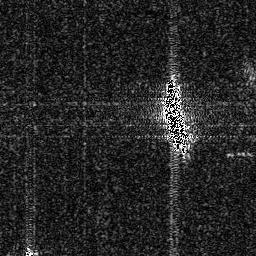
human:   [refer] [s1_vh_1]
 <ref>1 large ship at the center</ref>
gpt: <box>[[62, 29, 73, 57, 0]]</box>